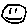
Label: smiley face